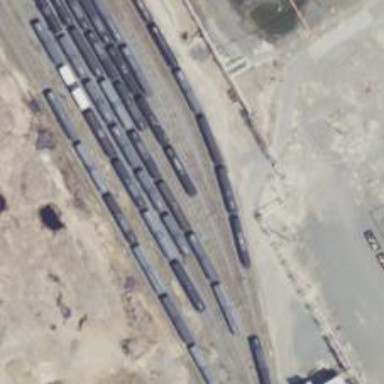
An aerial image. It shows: Railway yard.